Question: I am making a voxel game in Unity, and is trying to generate terrain procedurally. While the terrain generator works, there's also very weird shadowing around the corners of the mesh. What can be the problem here?

My Generator script:
'''
public class Generator : MonoBehaviour
{
private const int w = 2;
void Start()
{
WorldGenerator generator = new WorldGenerator(Vector2.zero, 0.015451f, 16.0f);
List<Vector3> vertices = new List<Vector3>();
List<int> indices = new List<int>();
int ind = 0;
for (int i = 0; i < w; i++)
for (int j = 0; j < w; j++)
{
Chunk chunk = generator.GenerateChunk(new Vector2Int(i, j));
Vector2 offset = new Vector2(i, j) * 16.0f;
for (int _i = 0; _i < 16; _i++)
for (int _j = 0; _j < 16; _j++)
for (int h = 0; h < 256; h++)
if (chunk.Blocks[_i, _j, h].BlockId > 0)
{
Vector3 position = new Vector3(offset.x + _i, h, offset.y + _j);
vertices.AddRange(this.vertices.Select(x => x + position));
if (CheckFaceAdd(chunk, new Vector3Int(_i, _j, h), new Vector3Int(-1, 0, 0))) //left
indices.AddRange(indicesLeft.Select(x => x + ind));
if (CheckFaceAdd(chunk, new Vector3Int(_i, _j, h), new Vector3Int(1, 0, 0))) //right
indices.AddRange(indicesRight.Select(x => x + ind));
if (CheckFaceAdd(chunk, new Vector3Int(_i, _j, h), new Vector3Int(0, 0, 1))) //top
indices.AddRange(indicesTop.Select(x => x + ind));
if (CheckFaceAdd(chunk, new Vector3Int(_i, _j, h), new Vector3Int(0, 0, -1))) //bottom
indices.AddRange(indicesBottom.Select(x => x + ind));
if (CheckFaceAdd(chunk, new Vector3Int(_i, _j, h), new Vector3Int(0, 1, 0))) //front
indices.AddRange(indicesFront.Select(x => x + ind));
if (CheckFaceAdd(chunk, new Vector3Int(_i, _j, h), new Vector3Int(0, -1, 0))) //back
indices.AddRange(indicesBack.Select(x => x + ind));
ind += 8;
}
}
Mesh mesh = GetComponent<MeshFilter>().mesh;
mesh.Clear();
mesh.vertices = vertices.ToArray();
mesh.triangles = indices.ToArray();
mesh.Optimize();
mesh.RecalculateTangents();
mesh.RecalculateNormals();
}
bool CheckFaceAdd(Chunk chunk, Vector3Int index, Vector3Int adj) {...}
'''
Any help is appreciated.
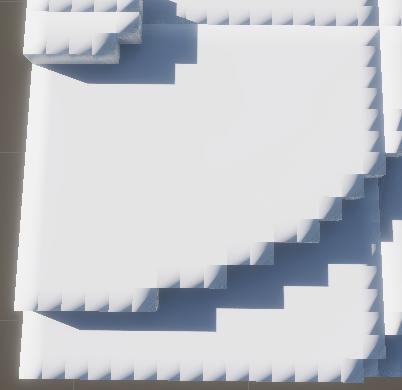
Answer: Nevermind I fixed it. Apparently my vertices were being smoothed due to sharing. I should have used 24 vertices per cube instead of only 8.